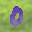
Label: 0